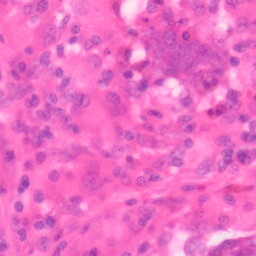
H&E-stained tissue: Colon